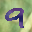
Label: 9